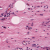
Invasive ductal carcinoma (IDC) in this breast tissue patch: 0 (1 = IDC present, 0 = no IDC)